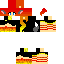
A female human skin with medium skin, wearing brown long hair dressed in a red hoodie and red pants, featuring a closed mouth.